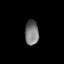
Tissue: lung
Cell type: Epithelial cells
Senescence score: 0.2041
Nuclear area (px): 330
Mean DAPI intensity: 120.264